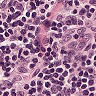
Metastatic tissue present: no